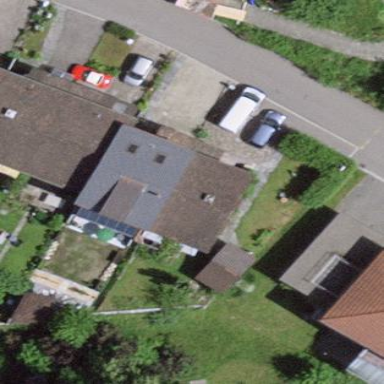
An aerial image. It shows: Terrace building.